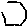
Label: hexagon